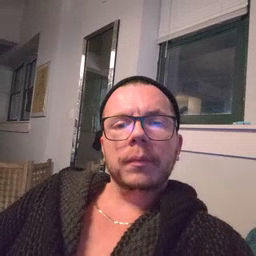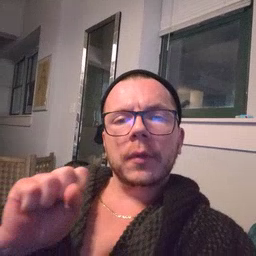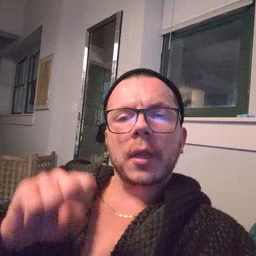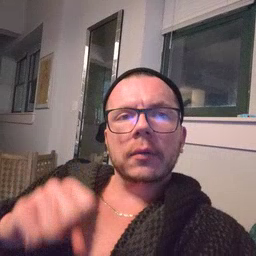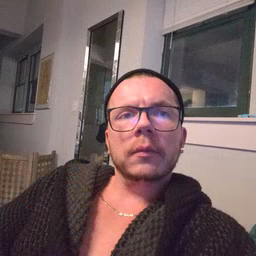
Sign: yes